Question: I have a problem in CI/CD.
Set automatized add tag in release pipeline, for intern step(task or PowerShell) in release
example in powershell in build pipe:
'''
Write-Host "##vso[build.addbuildtag]$(ENVIRONMENT)
'''
add field manually:

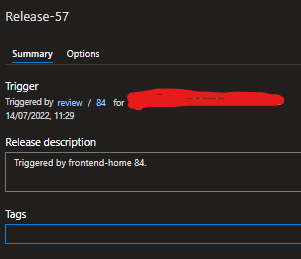
Answer: The logging command you are using is to add build tags, it's not applied to release. See <URL> for details.
We can add release tags by add a PowerShell task to run a script calling the REST API, below sample for your reference:
1. Grant the Release Manage permission for the account "Artifacts Build Service (xxx)"
Go to > > > Search for "'Artifacts Build Service (xxx)'" account, and set the permission to
<URL>
1. Edit the release pipeline, enable the option "Allow scripts to access the OAuth token" in Agent Job.
2. Add a PowerShell task at the end of the pipeline and run the following script to call the REST API to add release tags.
'''
Write-Host "TAG:" $(ENVIRONMENT)
$url = "$($env:SYSTEM_TEAMFOUNDATIONSERVERURI)Artifacts/_apis/Release/releases/$($env:RELEASE_RELEASEID)/tags/$(ENVIRONMENT)?api-version=7.1-preview.1"
Write-Host "URL: $url"
Invoke-RestMethod -Uri $url -Method PATCH -ContentType "application/json" -Headers @{Authorization = "Bearer $env:SYSTEM_ACCESSTOKEN"}'
'''
<URL>
1. Create a release, refresh the page after the release completed, check the result.
<URL>